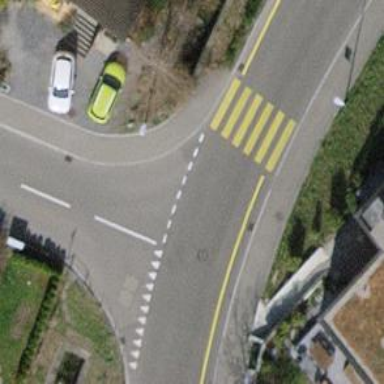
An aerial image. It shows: Zebra crossing on the road.